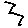
Label: zigzag